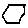
Label: hexagon